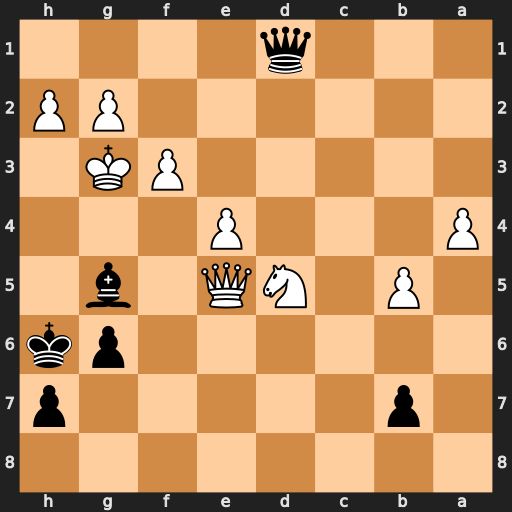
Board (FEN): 8/1p5p/6pk/1P1NQ1b1/P3P3/5PK1/6PP/3q4
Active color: b
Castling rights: -
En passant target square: -
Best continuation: Qe1+ Kh3 Qh4#